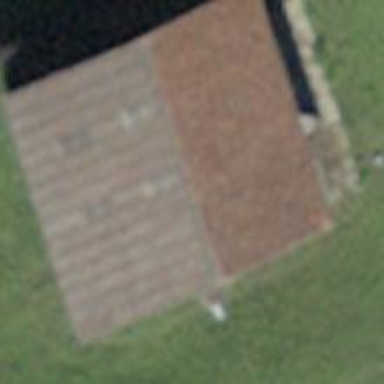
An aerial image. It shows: Barn.